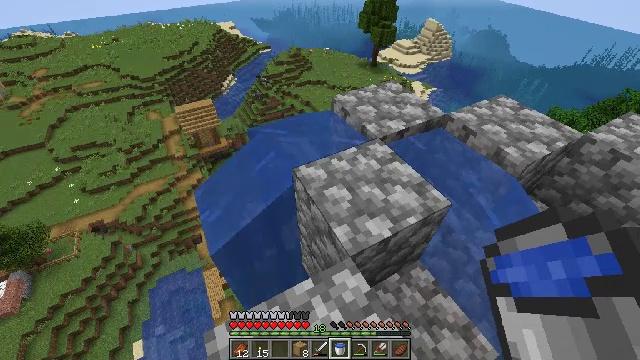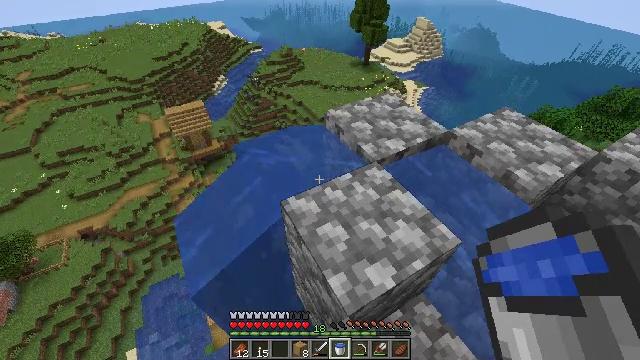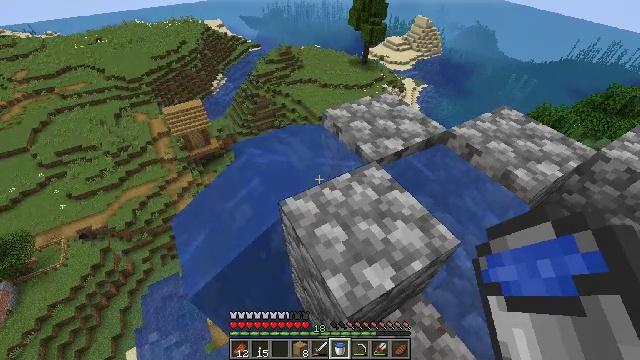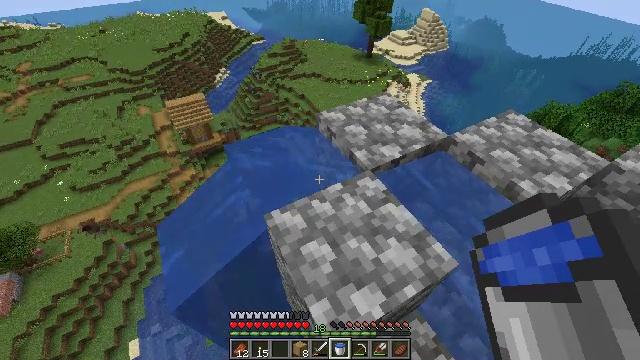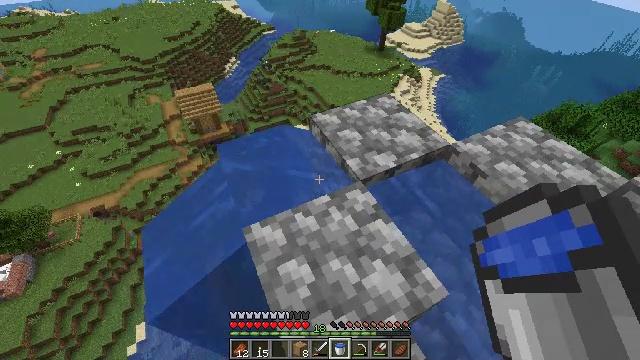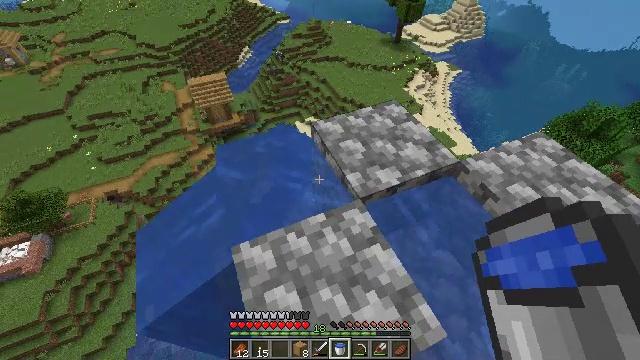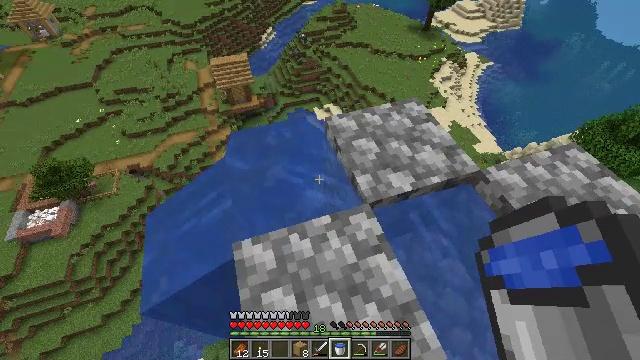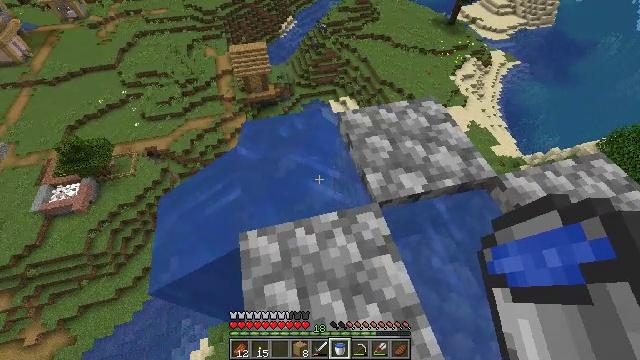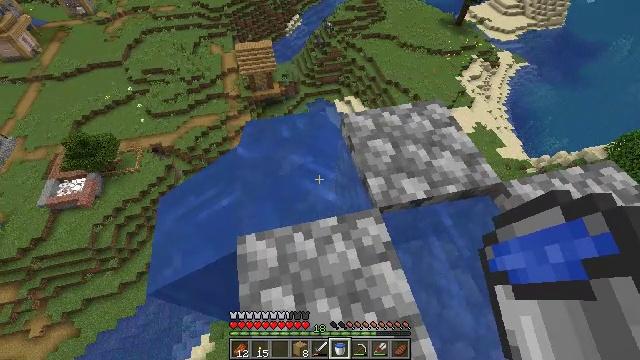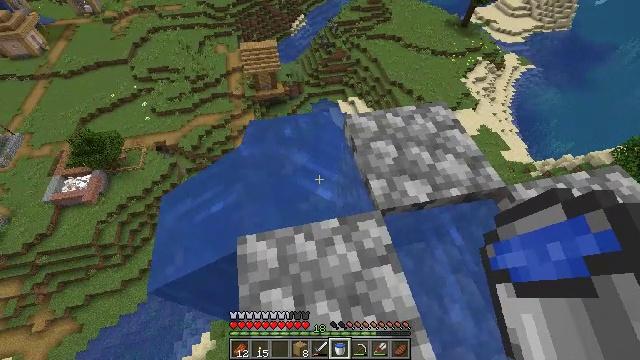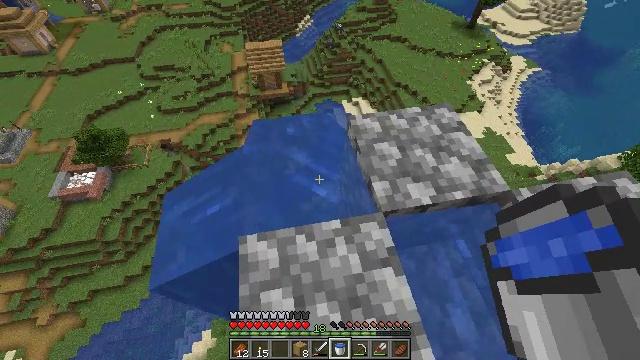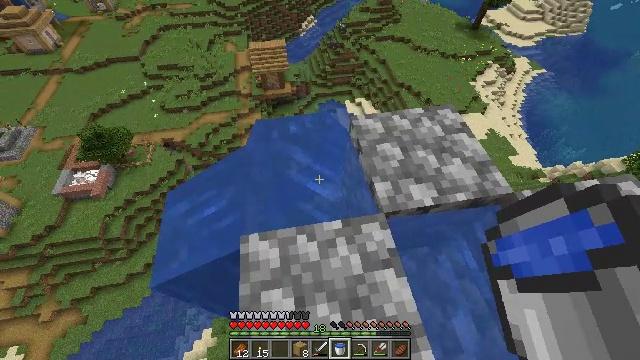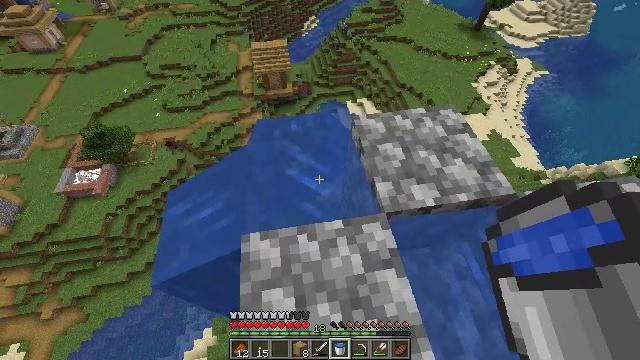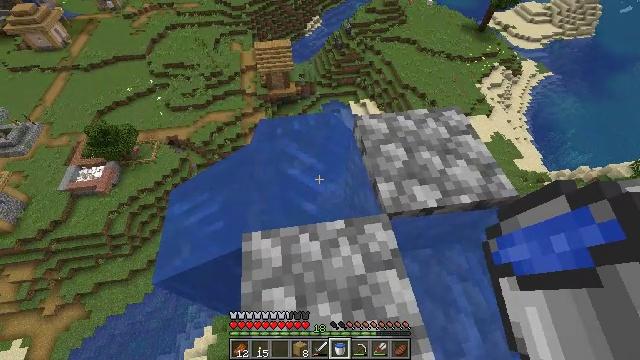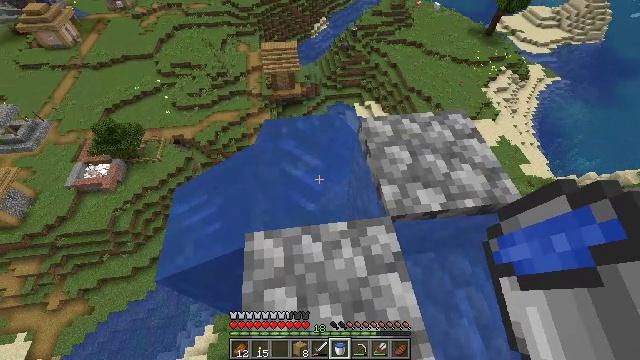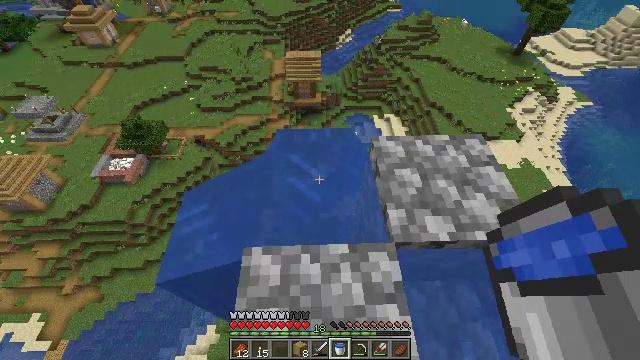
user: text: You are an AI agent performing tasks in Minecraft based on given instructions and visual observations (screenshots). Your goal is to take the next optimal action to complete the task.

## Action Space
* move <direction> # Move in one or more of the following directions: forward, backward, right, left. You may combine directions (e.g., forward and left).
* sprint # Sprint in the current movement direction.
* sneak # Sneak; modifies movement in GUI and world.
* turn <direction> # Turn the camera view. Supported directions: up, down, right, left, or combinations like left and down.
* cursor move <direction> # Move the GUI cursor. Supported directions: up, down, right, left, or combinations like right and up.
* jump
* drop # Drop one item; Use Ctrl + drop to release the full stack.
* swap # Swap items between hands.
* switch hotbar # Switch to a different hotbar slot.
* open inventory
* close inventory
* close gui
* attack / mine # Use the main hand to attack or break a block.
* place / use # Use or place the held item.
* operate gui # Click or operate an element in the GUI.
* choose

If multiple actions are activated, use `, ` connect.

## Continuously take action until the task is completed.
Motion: motion action
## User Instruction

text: Smelt a cooked beef.
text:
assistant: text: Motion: move forward, turn right
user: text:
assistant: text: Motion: move forward and move right
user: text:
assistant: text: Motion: move forward and move right, turn down
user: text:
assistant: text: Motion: move forward and move right, turn left and down
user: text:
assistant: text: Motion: move forward, turn left and down
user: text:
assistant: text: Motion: turn left and down
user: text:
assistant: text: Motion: turn left and down
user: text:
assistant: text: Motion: turn left
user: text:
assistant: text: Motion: turn left
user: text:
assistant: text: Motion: turn left
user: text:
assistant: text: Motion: no_op
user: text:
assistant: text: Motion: no_op
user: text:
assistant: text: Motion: no_op
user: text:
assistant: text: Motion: turn left
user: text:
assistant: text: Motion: move forward and move right, turn left and up
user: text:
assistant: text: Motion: move forward and move right, turn left and up
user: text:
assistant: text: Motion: move forward and move right, turn left and up
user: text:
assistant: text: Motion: turn left and up
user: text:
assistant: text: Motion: turn left and up
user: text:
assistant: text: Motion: turn left and up
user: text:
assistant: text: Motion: turn left and up
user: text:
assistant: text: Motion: turn left and up
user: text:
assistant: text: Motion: turn left
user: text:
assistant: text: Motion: no_op
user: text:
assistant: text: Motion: no_op
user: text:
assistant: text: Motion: no_op
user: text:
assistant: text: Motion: no_op
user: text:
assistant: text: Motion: no_op
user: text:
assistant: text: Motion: no_op
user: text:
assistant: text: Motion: no_op